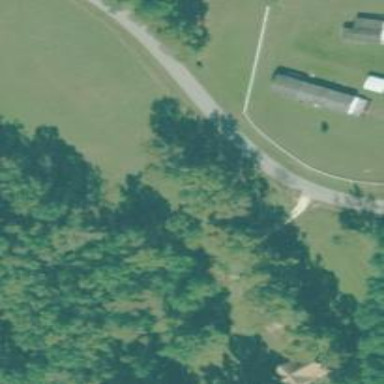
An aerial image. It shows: Driveway leading to service road.